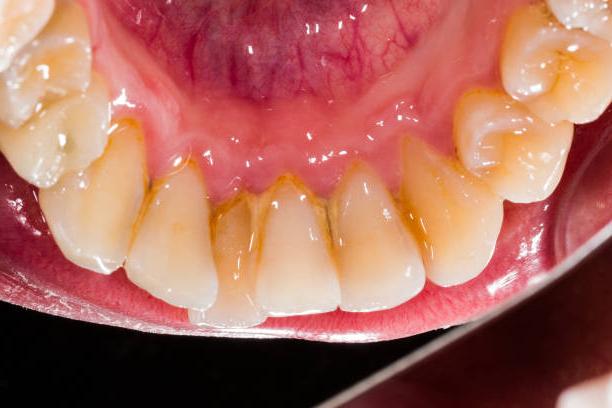
Condition: Gingivitis